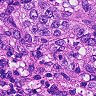
Metastatic tissue present: yes